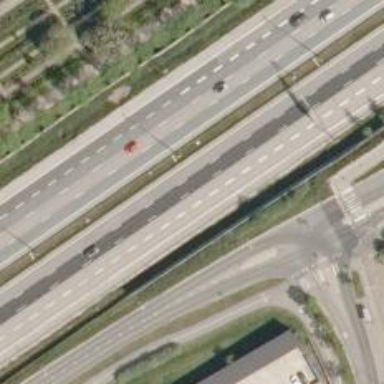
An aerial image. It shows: Motorway junction.